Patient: sex M, age 46
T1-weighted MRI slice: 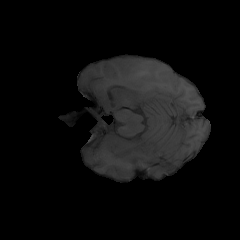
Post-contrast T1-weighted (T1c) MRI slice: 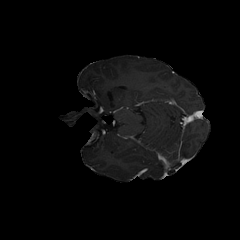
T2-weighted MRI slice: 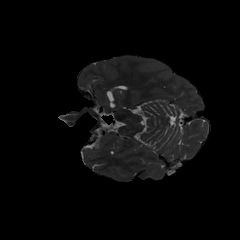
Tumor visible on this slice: no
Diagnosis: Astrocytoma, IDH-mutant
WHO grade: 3